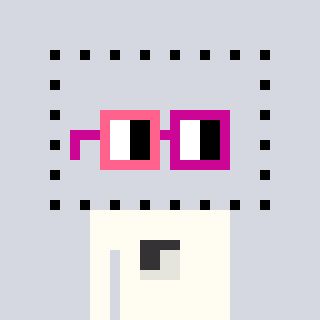
a pixel art character with square pink and red glasses, a void-shaped head and a grayscale-colored body on a cool background